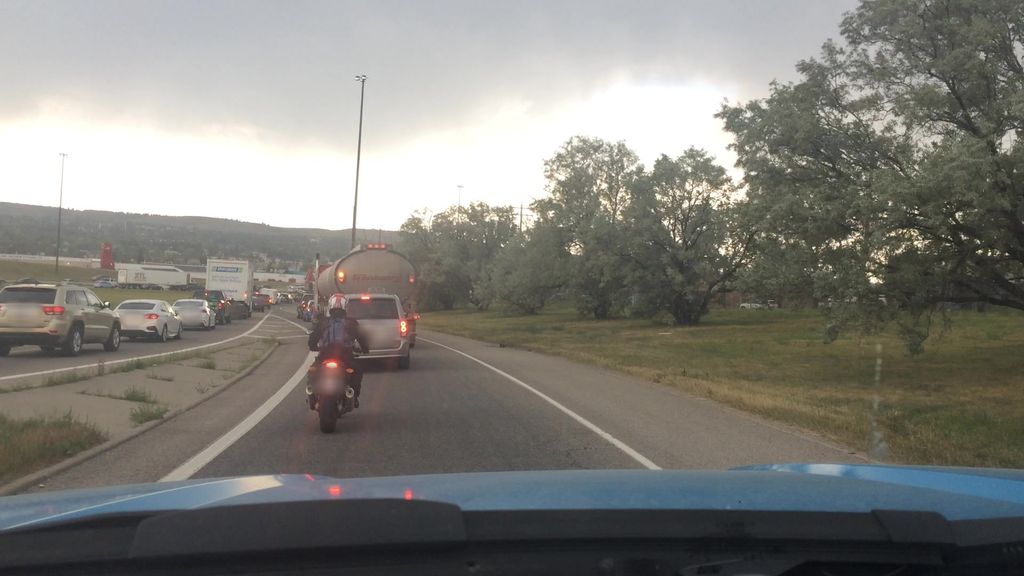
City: calgary